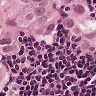
Metastatic tissue present: yes